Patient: sex M, age 32
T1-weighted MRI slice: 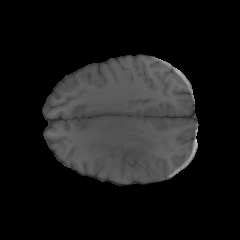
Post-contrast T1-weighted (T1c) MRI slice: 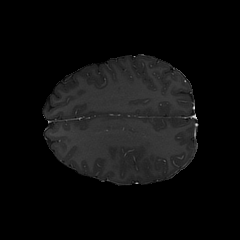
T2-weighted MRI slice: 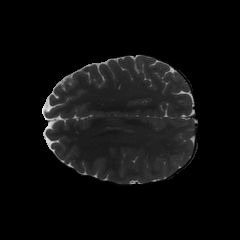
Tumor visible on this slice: yes
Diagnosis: Astrocytoma, IDH-mutant
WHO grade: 2